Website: home-depot
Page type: payment
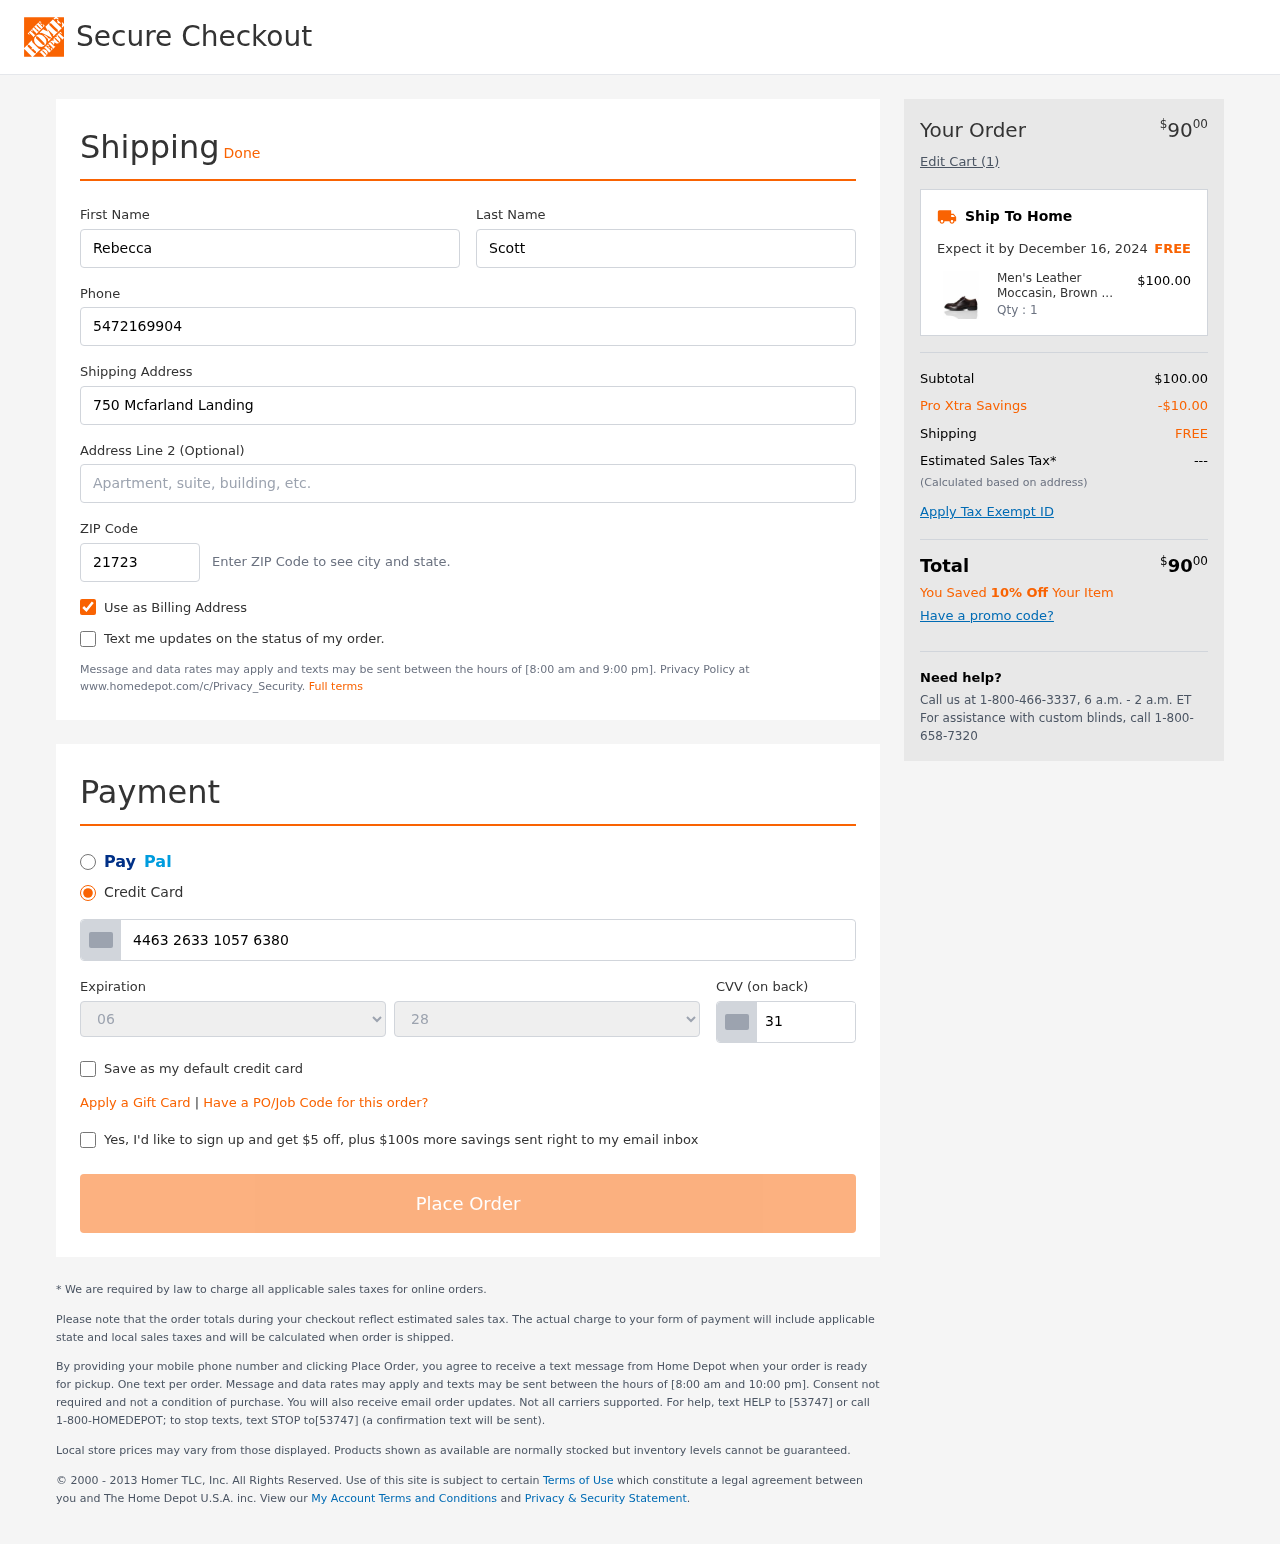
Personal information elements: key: PII_CARD_CVV
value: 317
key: PII_CARD_EXPIRY_MONTH
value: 06
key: PII_CARD_EXPIRY_YEAR
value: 28
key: PII_CARD_NUMBER
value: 4463 2633 1057 6380
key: PII_FIRSTNAME
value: Rebecca
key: PII_LASTNAME
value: Scott
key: PII_PHONE
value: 5472169904
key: PII_POSTCODE
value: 21723
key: PII_STREET
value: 750 Mcfarland Landing
Product elements: key: PRODUCT1_NAME
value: Men's Leather Moccasin, Brown Burgundy, womens 12
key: PRODUCT1_PRICE
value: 100
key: PRODUCT1_QUANTITY
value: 1
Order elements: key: ORDER_TOTAL
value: $9000
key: ORDER_NUM_ITEMS
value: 1
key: ORDER_DELIVERY_DATE
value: December 16, 2024
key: ORDER_SUBTOTAL
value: $100.00
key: ORDER_DISCOUNT
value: -$10.00
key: ORDER_SHIPPING_COST
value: FREE